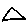
Label: triangle